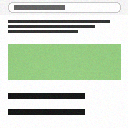
Screen state: on